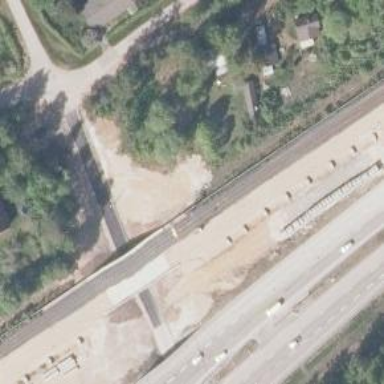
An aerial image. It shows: Bridge carrying railway with continuous electrified contact lines.